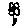
Label: flower